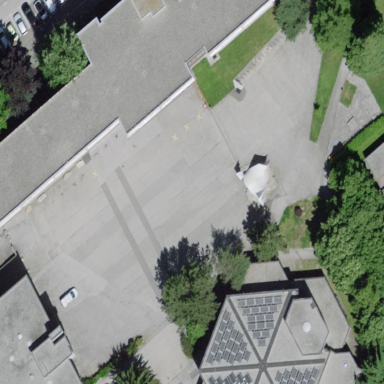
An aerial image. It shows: Parking area.